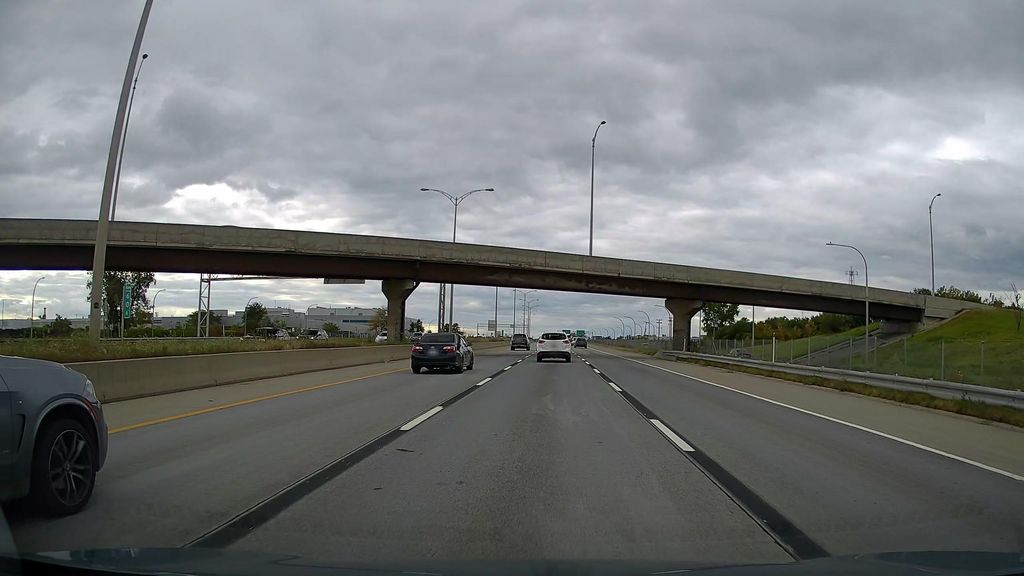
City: montreal